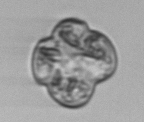
Label: Karenia